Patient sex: M
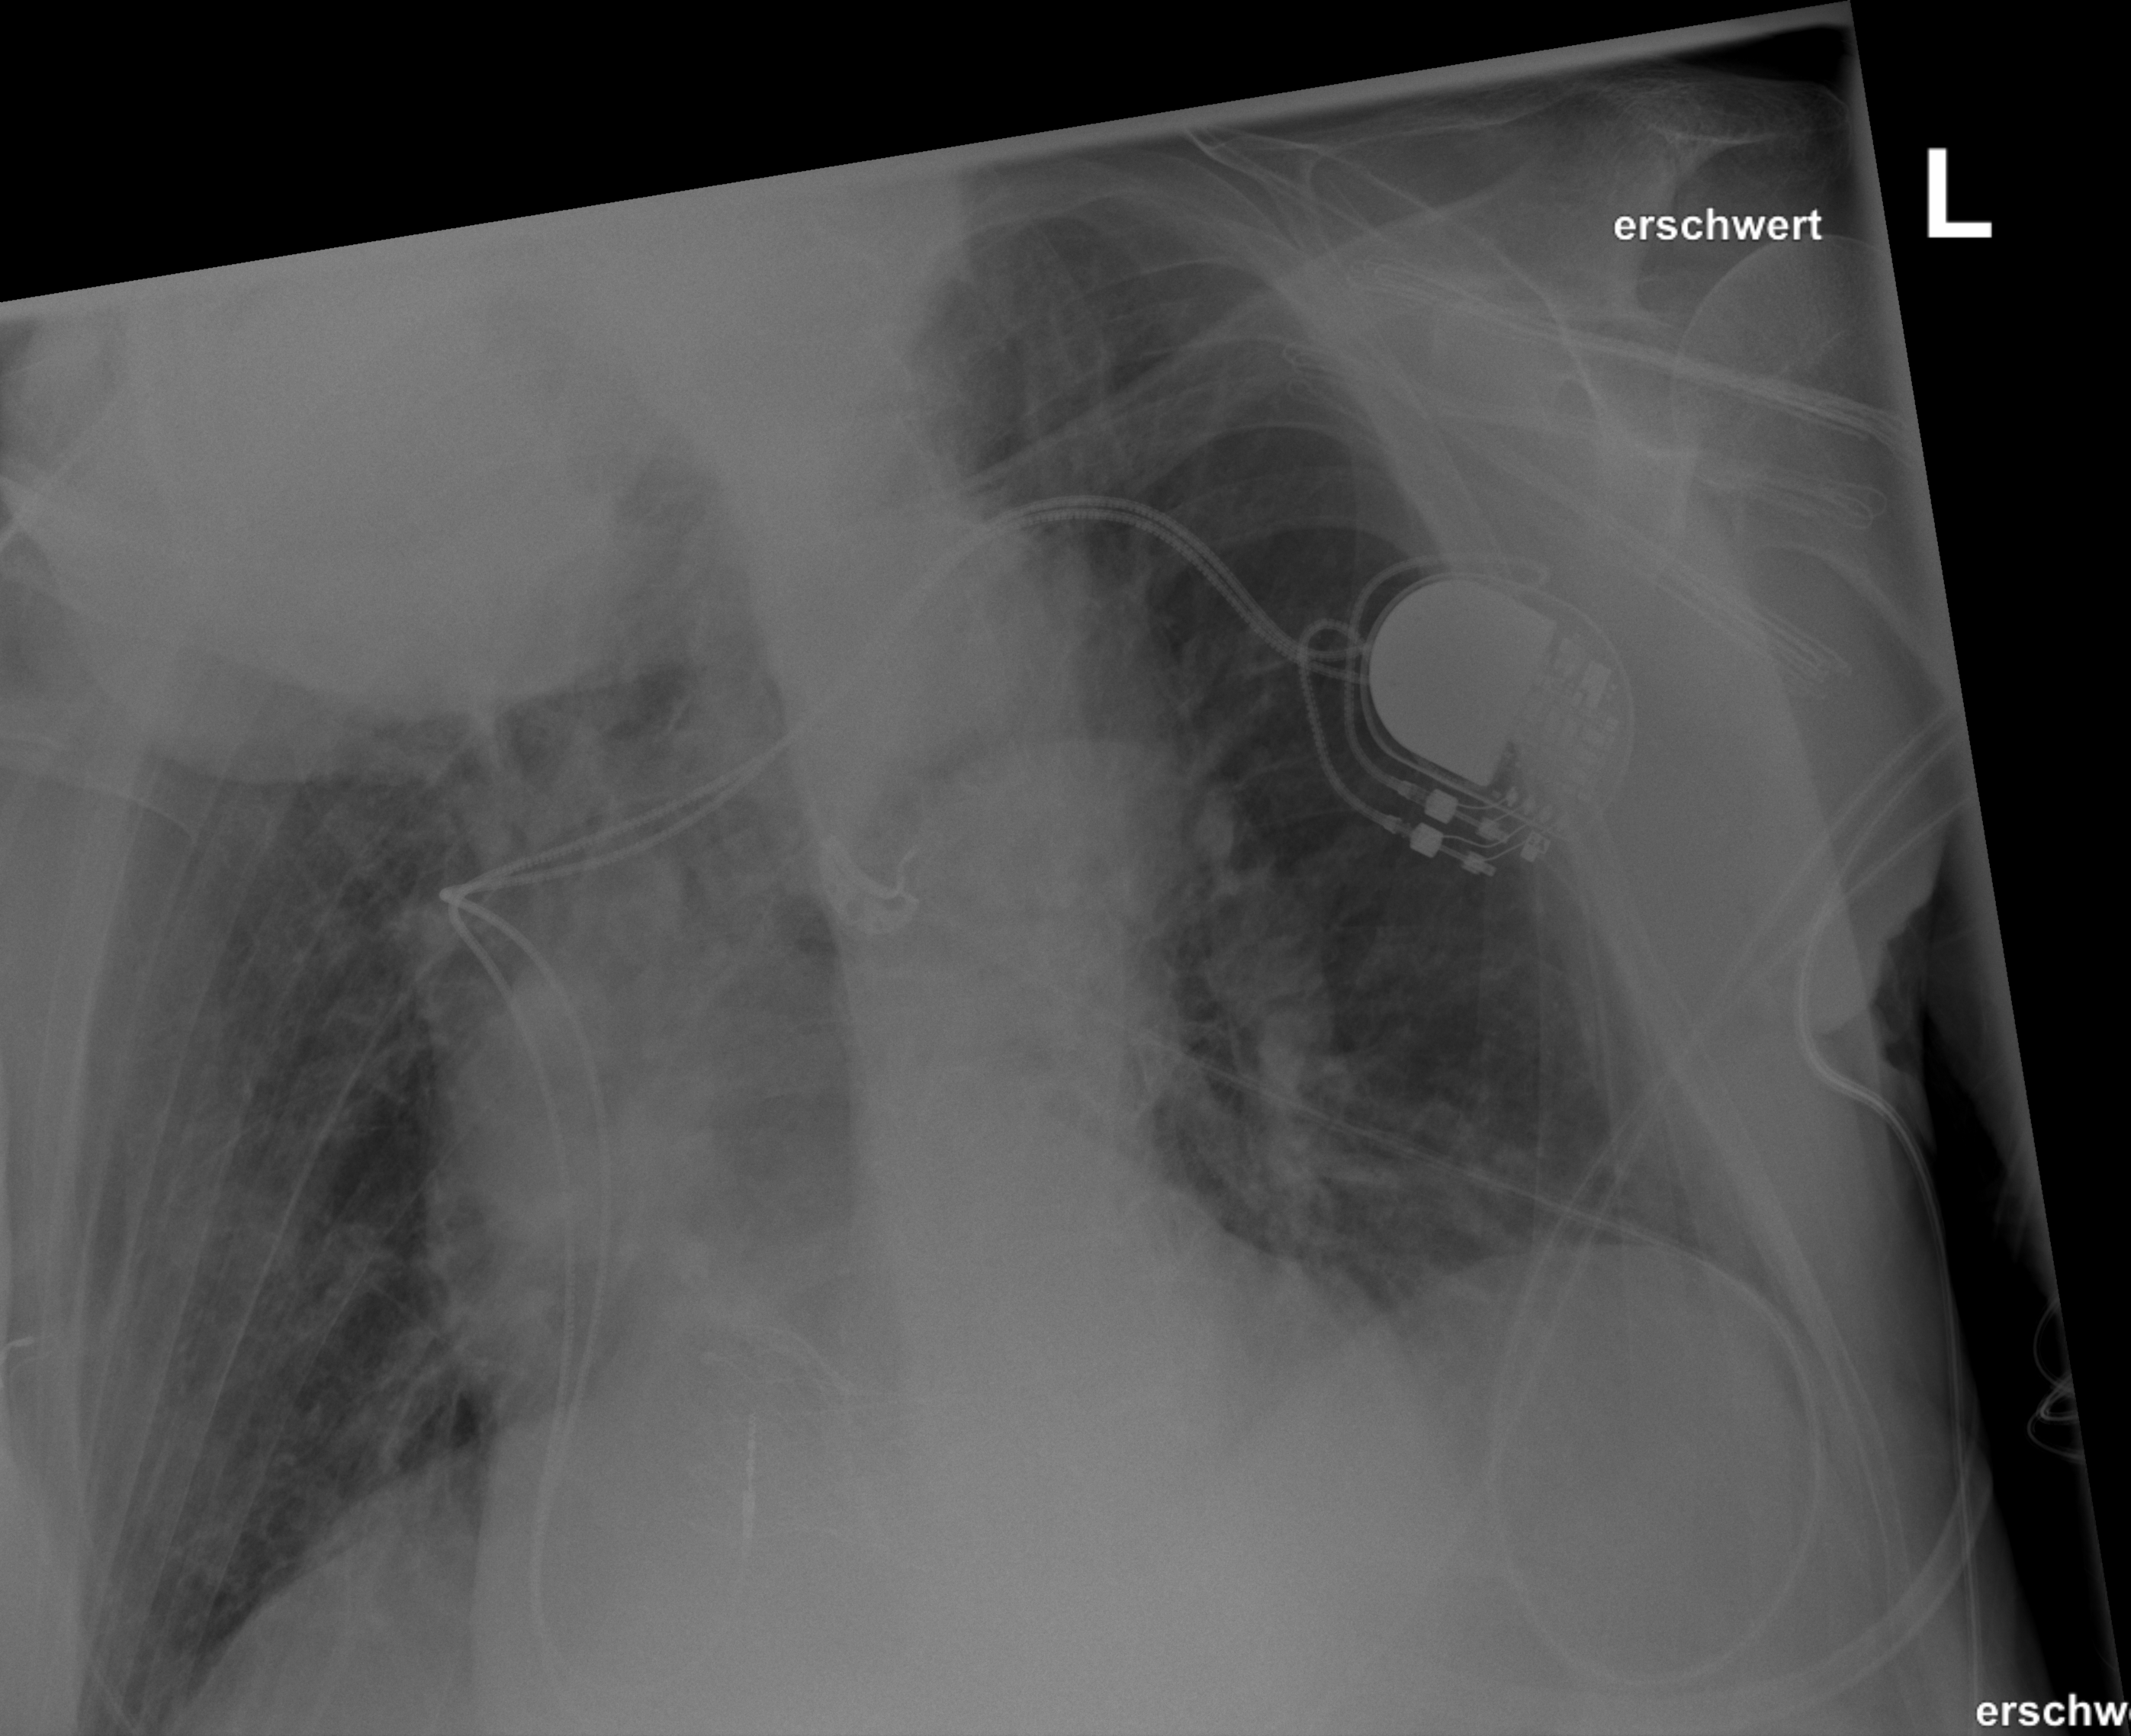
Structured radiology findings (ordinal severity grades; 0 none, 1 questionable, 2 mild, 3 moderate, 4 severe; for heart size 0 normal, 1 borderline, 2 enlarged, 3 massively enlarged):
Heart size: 2
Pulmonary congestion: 2
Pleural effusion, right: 0
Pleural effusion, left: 0
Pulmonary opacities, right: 0
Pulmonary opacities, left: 0
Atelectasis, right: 2
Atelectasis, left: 2